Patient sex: M
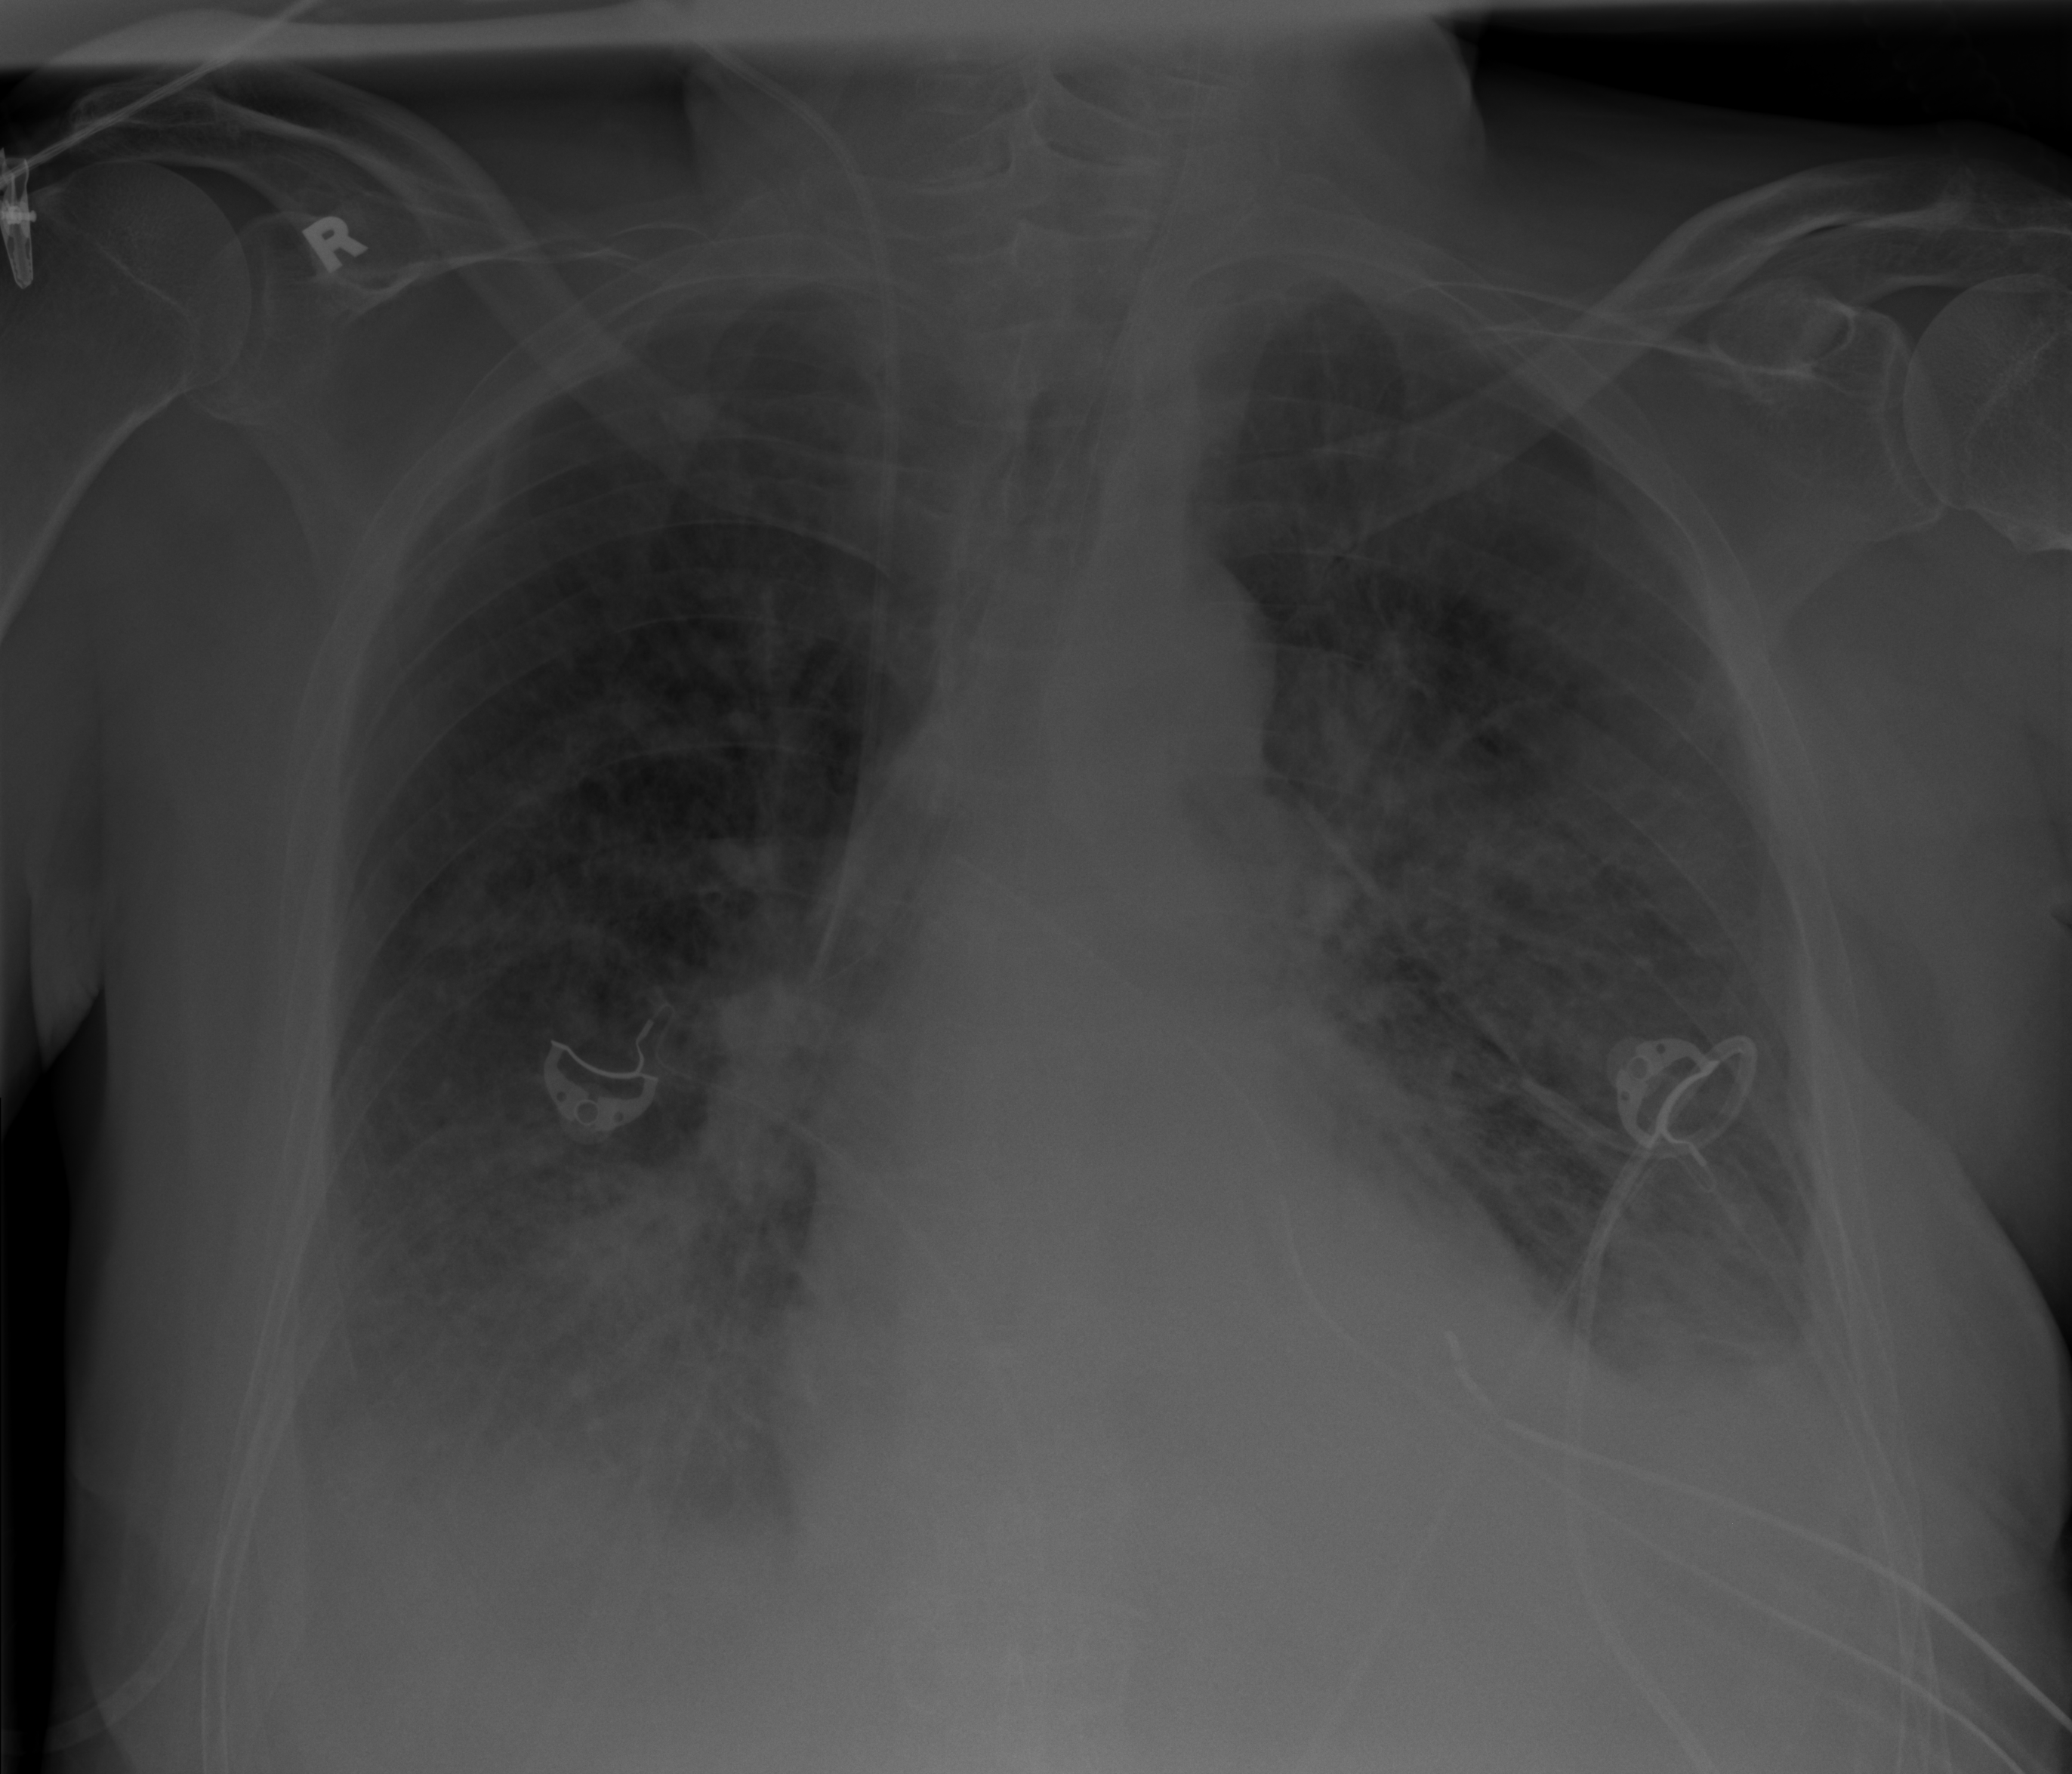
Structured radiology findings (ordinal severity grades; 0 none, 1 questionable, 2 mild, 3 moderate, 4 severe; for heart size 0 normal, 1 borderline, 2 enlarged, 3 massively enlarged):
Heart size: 1
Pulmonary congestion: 2
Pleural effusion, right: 3
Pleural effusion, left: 3
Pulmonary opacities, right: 3
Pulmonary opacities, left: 3
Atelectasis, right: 2
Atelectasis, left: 2